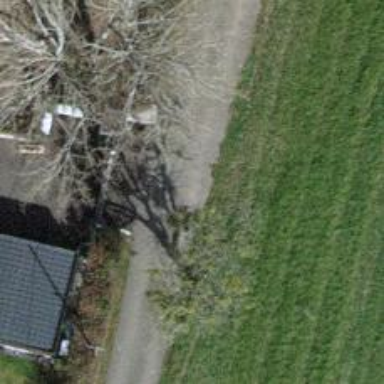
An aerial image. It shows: Driveway leading to service road.